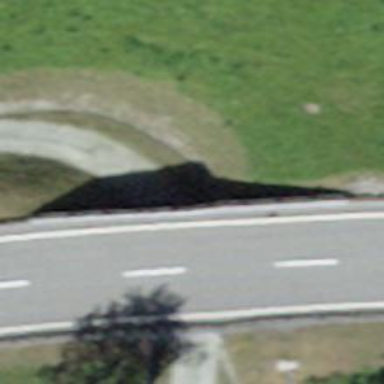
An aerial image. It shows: Residential road with asphalt surface going through tunnel.